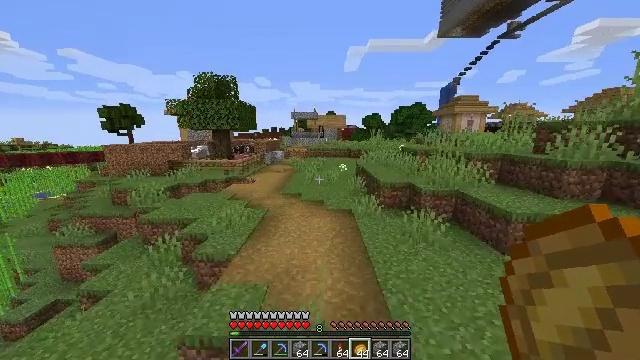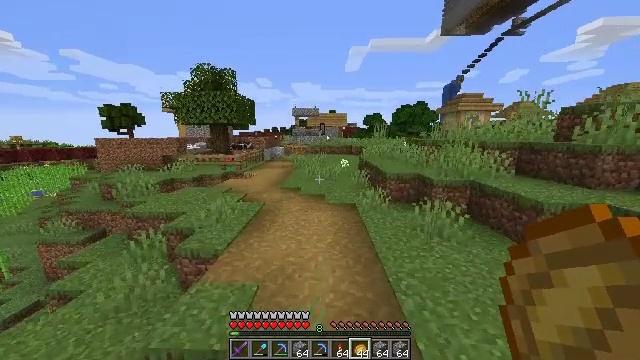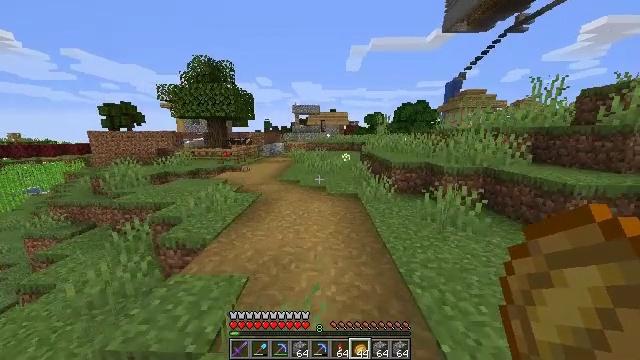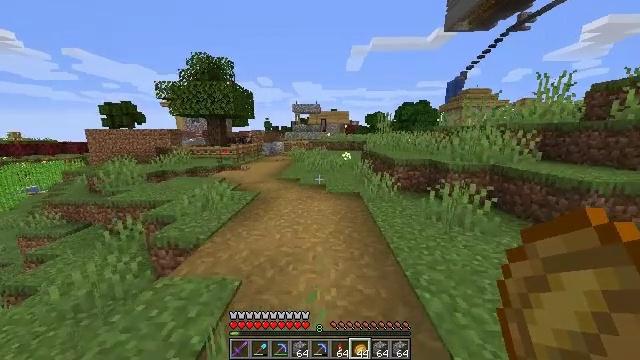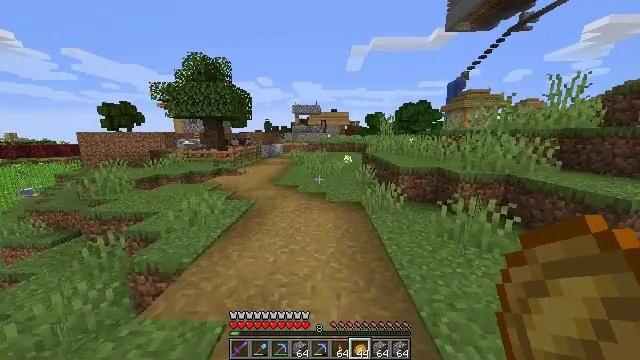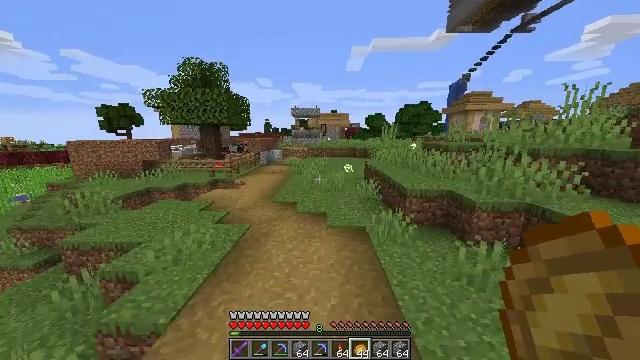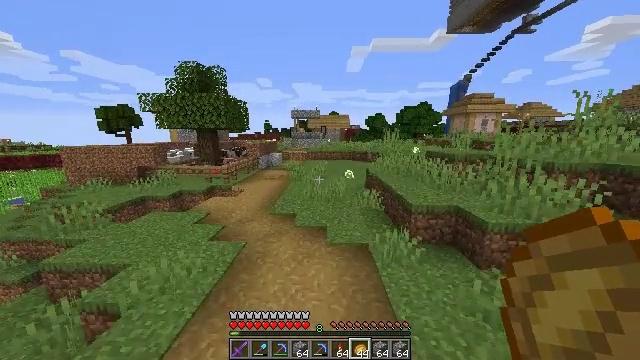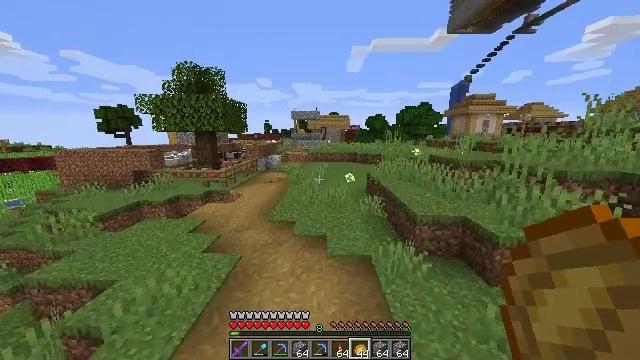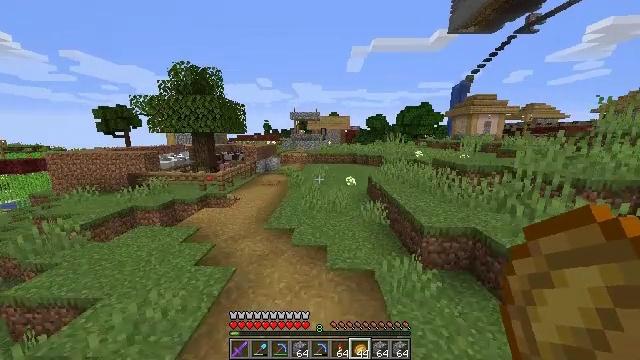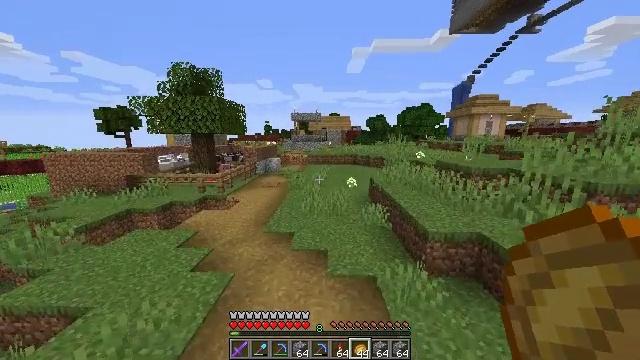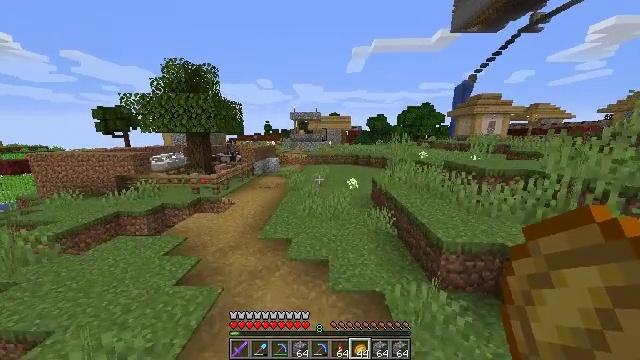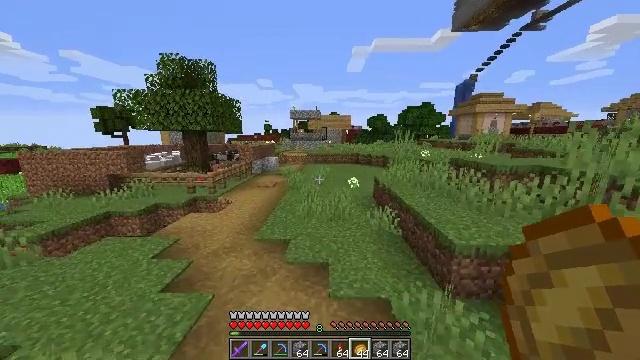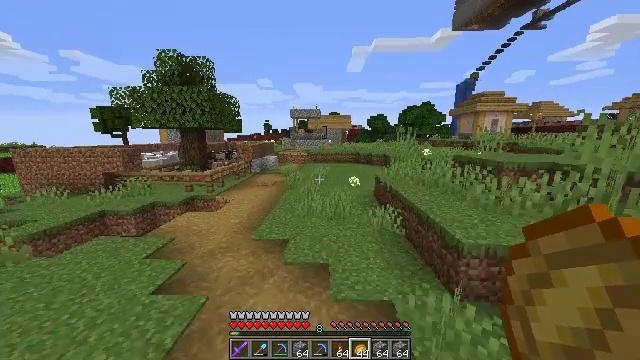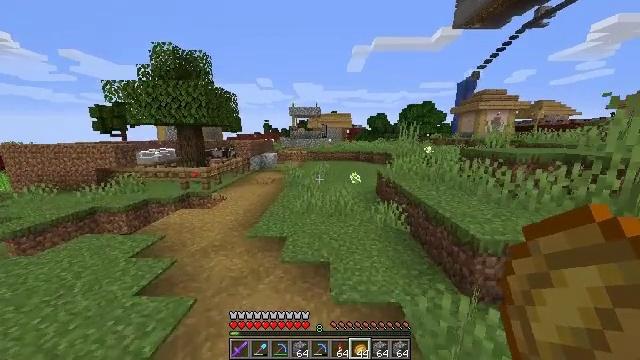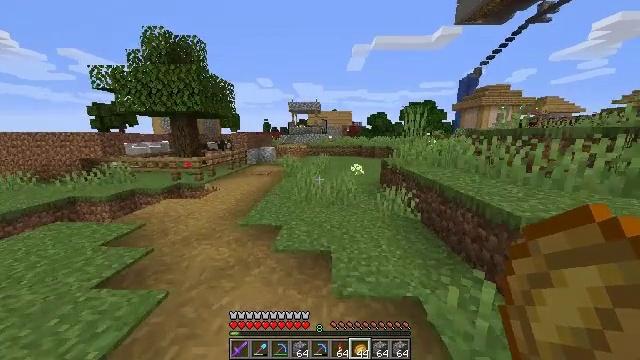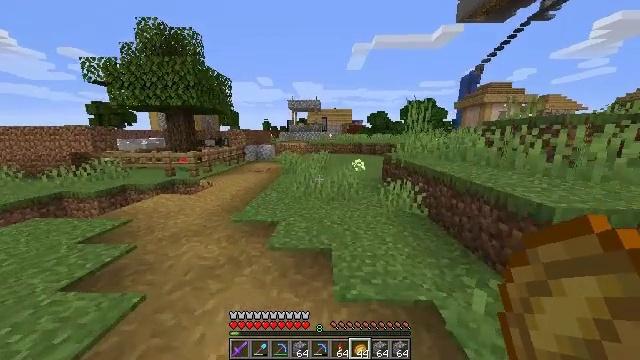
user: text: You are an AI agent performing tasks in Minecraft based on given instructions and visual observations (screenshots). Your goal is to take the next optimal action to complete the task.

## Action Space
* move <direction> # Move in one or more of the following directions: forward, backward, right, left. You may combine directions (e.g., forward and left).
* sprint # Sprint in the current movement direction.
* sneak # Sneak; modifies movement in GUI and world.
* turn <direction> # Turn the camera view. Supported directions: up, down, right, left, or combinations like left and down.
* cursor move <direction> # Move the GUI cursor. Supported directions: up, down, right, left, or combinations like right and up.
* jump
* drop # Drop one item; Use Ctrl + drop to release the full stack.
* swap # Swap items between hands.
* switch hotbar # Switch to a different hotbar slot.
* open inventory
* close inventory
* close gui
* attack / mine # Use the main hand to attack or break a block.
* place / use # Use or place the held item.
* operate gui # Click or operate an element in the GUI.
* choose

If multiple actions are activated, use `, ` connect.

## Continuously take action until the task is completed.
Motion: motion action
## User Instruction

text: Left click on the ender chest to mine.
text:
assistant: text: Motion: move forward, jump
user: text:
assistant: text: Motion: move forward, jump
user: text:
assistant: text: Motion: move forward, jump
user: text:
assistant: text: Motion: move forward, jump
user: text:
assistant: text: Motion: move forward, jump
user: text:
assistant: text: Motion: move forward, jump
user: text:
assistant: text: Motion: move forward, jump
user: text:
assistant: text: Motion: move forward, jump
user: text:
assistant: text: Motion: move forward, jump
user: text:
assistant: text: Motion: move forward, jump
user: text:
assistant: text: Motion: move forward, jump
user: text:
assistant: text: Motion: move forward, jump
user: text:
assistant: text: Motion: move forward
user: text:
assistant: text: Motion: move forward
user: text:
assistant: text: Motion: move forward
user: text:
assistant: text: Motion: move forward
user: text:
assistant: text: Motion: move forward
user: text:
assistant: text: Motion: move forward, jump
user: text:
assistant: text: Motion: move forward, jump
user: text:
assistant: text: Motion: move forward, jump
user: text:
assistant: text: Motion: move forward, jump
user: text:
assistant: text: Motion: move forward, jump
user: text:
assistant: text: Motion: move forward, jump
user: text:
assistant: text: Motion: move forward, jump
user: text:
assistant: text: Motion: move forward, jump
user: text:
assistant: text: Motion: move forward, jump
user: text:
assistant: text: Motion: move forward, jump
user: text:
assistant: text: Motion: move forward, jump
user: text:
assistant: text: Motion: move forward, jump
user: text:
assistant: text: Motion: move forward, jump